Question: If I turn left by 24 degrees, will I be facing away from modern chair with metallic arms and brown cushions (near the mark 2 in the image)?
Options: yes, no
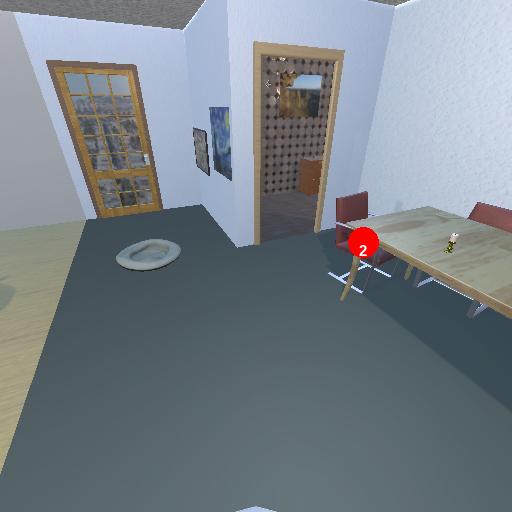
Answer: yes